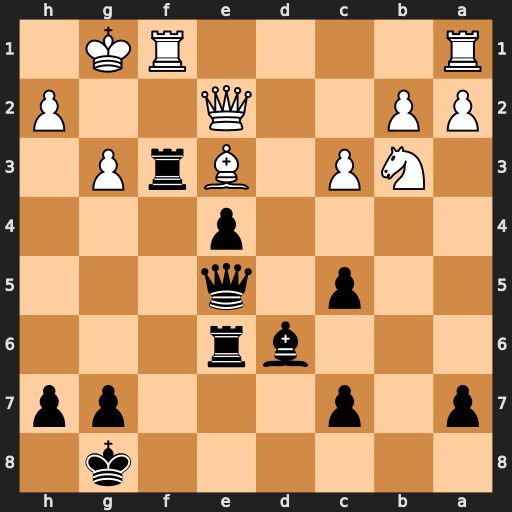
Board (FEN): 6k1/p1p3pp/3br3/2p1q3/4p3/1NP1BrP1/PP2Q2P/R4RK1
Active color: b
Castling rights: -
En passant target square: -
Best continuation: Rxg3+ hxg3 Qxg3+ Qg2 Qxe3+